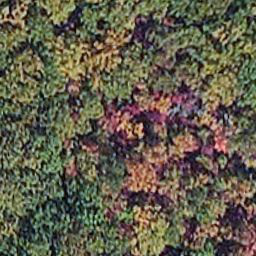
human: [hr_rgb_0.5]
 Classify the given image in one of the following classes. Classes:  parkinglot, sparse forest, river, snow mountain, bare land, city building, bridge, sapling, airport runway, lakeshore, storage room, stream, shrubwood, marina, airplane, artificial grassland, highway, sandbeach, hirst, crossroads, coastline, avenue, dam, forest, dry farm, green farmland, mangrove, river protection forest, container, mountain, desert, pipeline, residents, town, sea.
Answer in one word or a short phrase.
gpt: mangrove